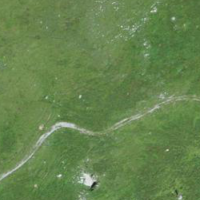
EUNIS habitat code: 23
Species observed at this site:
Lysandra bellargus
Miramella alpina